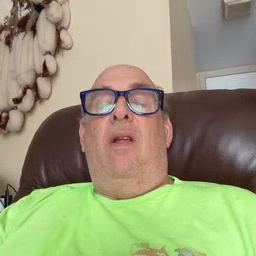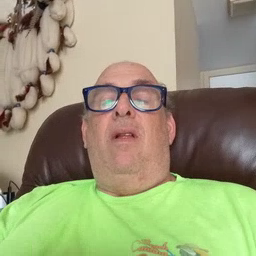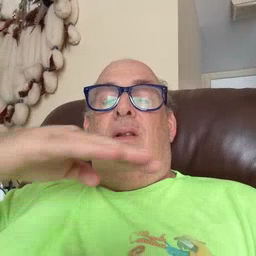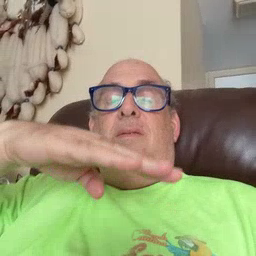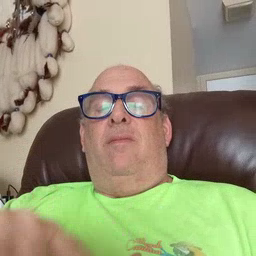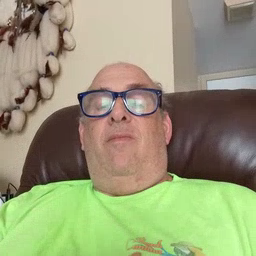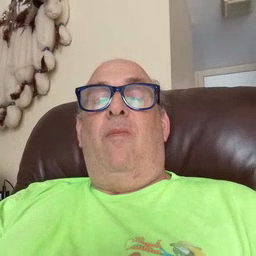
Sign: table